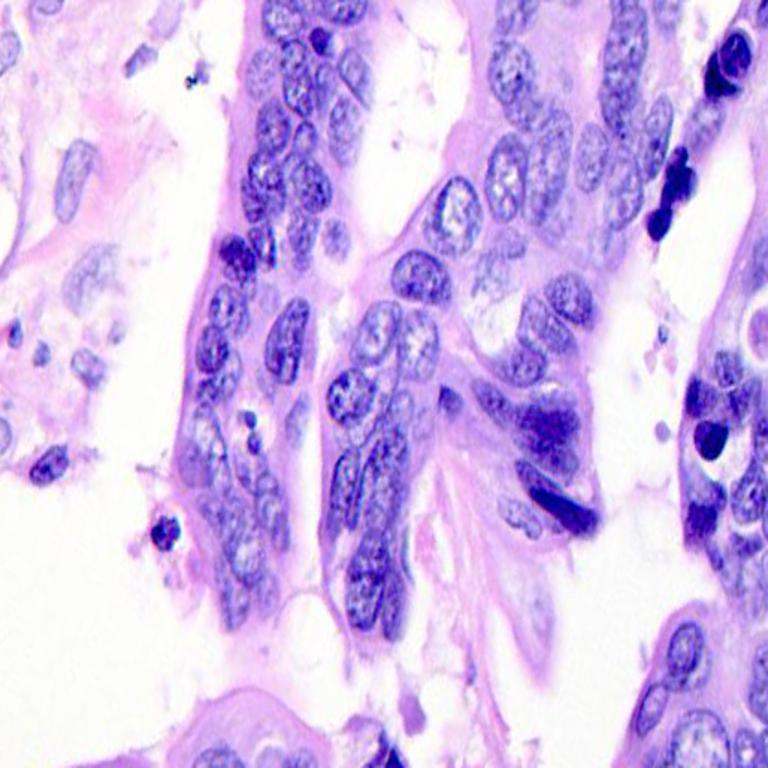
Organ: colon
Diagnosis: adenocarcinomas